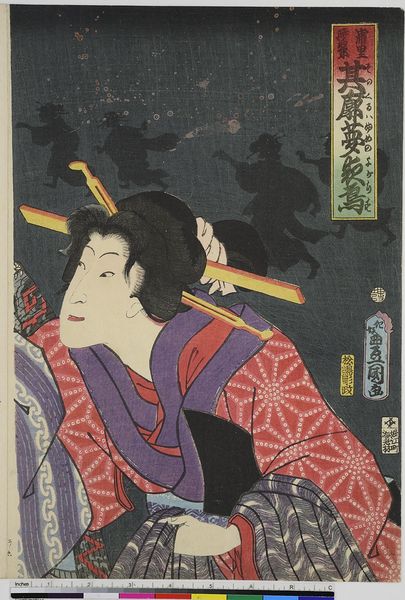
Titel: Der Schauspieler Sawamura Tanosuke III als Urazato Tokijio
Künstler: Utagawa Kunisada
Standort: Hamburg
Institution: Museum für Kunst und Gewerbe Hamburg
Schlagwörter: schatten, rot, portrait, seide, holzschnitt, schriftzeichen, geisha, druckgraphik, druckgrafik, china, zeit, schauspieler, farbholzschnitt, schauspielerin, stäbchen, kimono, samurai, kabuki, edo, obi, japen, reproduktionen, druckerzeugnisse, porträt, hüftbild